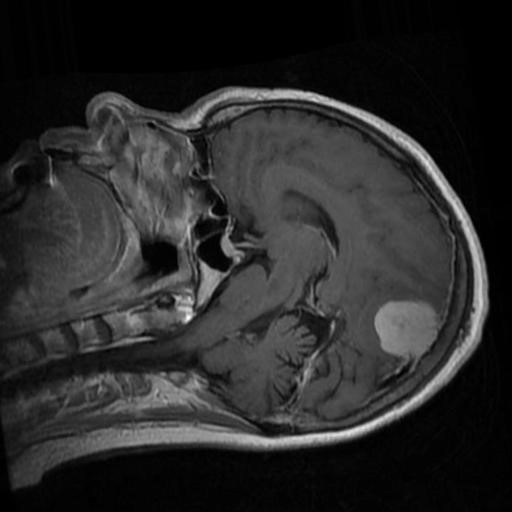
Label: brain_menin